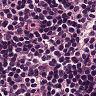
Metastatic tissue present: no